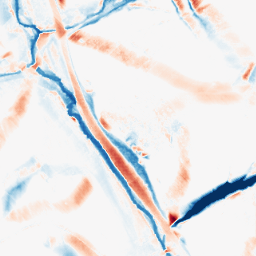
Category: morphological
Decomposition family: morphological_diamond
Decomposition parameters: operation: average
radius: 15
Upsampling method: sinc_blackman
Upsampling parameters: scale: 2
kernel_size: 4
Upsampling scale: 2